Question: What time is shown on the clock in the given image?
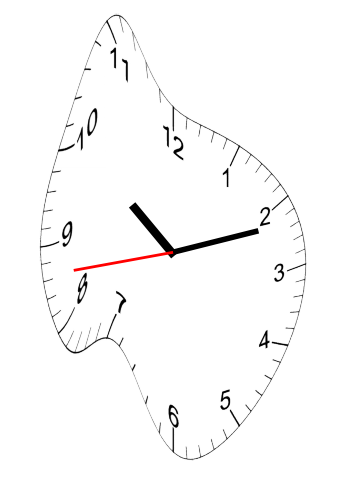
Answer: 10:11:43